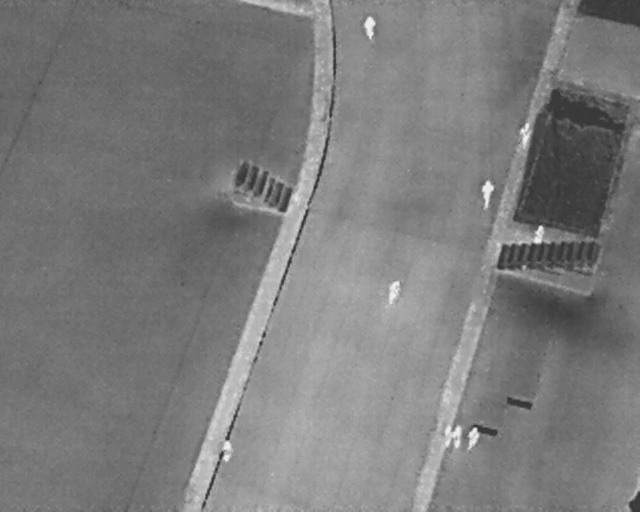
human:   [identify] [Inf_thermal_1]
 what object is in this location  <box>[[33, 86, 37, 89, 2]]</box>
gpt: <ref>1 large person at the bottom</ref>

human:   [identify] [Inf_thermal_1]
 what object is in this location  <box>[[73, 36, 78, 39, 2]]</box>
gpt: <ref>1 large person at the right</ref>

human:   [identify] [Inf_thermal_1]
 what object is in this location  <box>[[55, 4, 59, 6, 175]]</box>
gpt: <ref>1 medium person at the top</ref>

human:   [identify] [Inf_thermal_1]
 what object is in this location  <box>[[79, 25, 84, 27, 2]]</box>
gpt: <ref>1 medium person at the top right</ref>

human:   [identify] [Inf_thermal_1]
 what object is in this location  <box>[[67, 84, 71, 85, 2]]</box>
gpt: <ref>1 medium person at the bottom</ref>

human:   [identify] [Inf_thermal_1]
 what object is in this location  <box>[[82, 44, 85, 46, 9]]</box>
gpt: <ref>1 medium person at the right</ref>